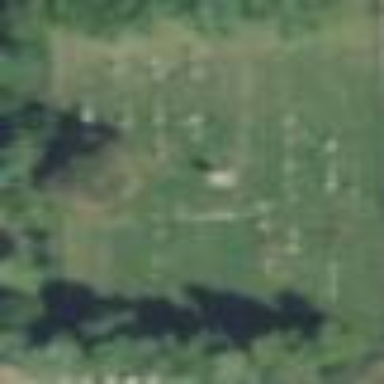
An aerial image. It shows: Cemetery.